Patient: sex F, age 38
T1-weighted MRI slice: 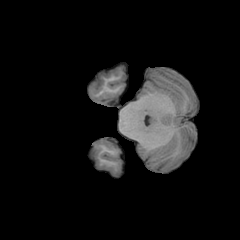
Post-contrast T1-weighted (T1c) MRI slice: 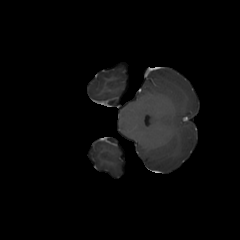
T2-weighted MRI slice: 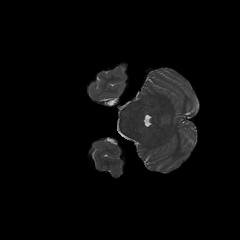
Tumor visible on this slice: no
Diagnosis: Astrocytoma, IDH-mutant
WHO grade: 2